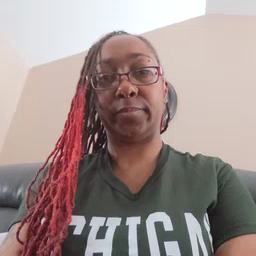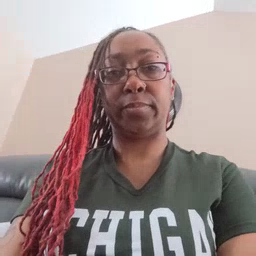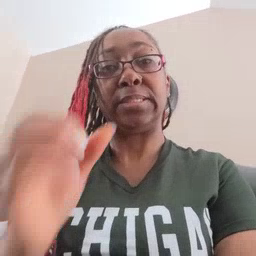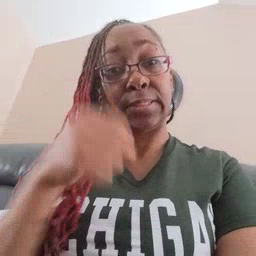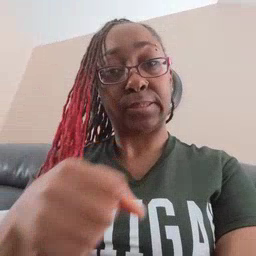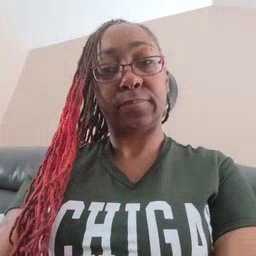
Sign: yes